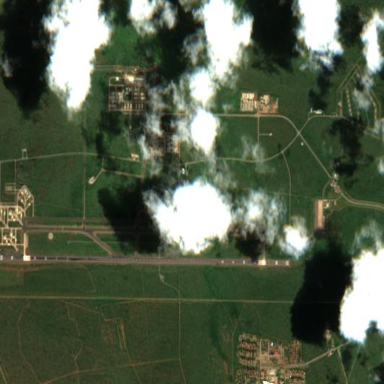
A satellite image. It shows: Military airfield located within aerodrome.